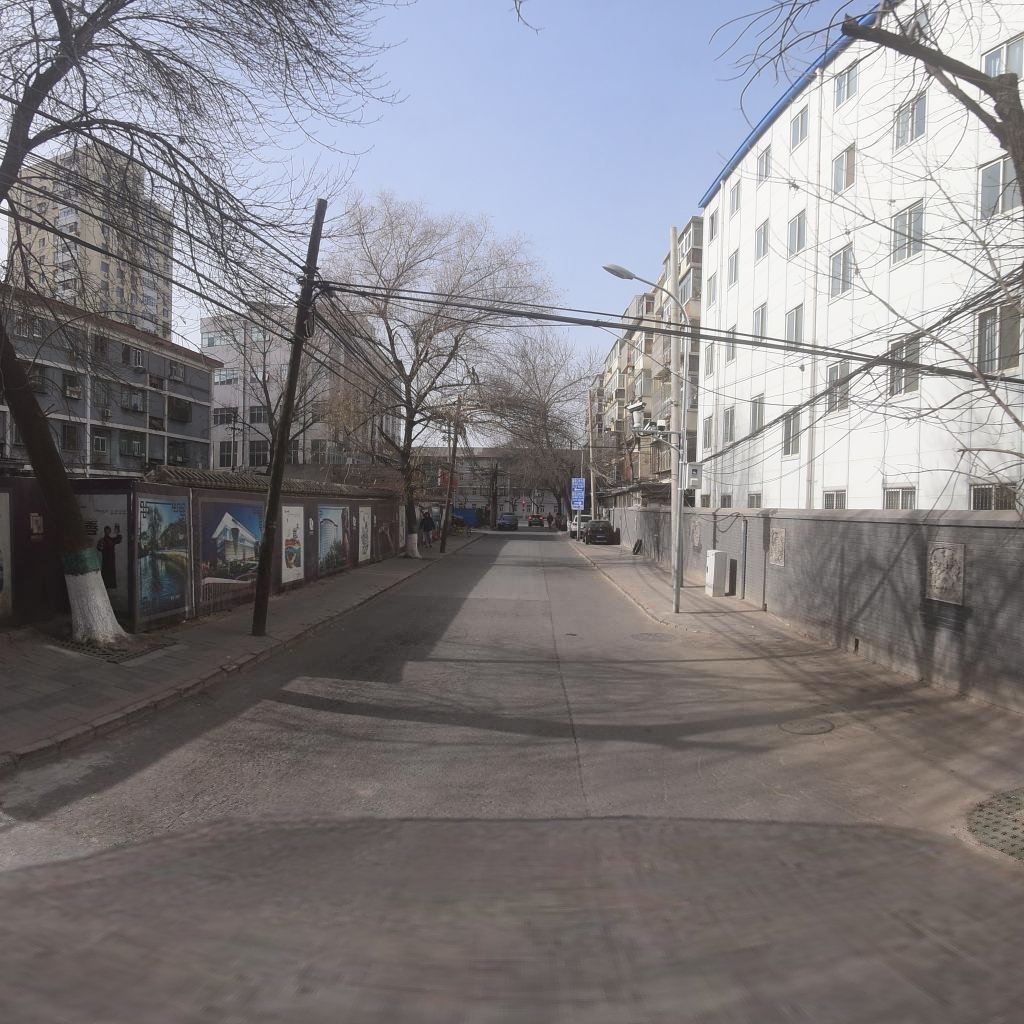
Region: Xicheng
Road damage annotations: longitudinal crack, manhole cover, manhole cover